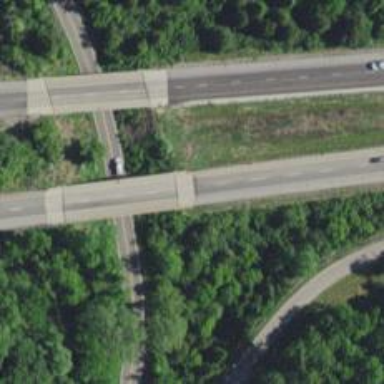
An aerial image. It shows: Motorway bridge.